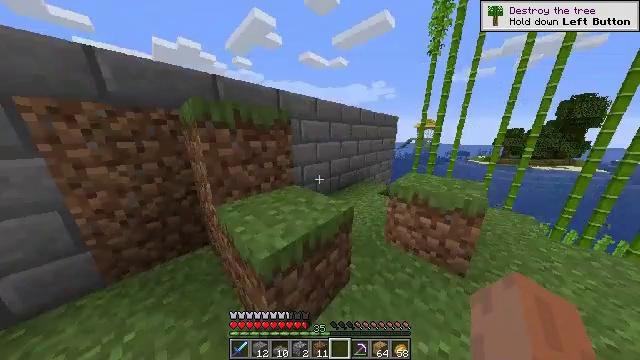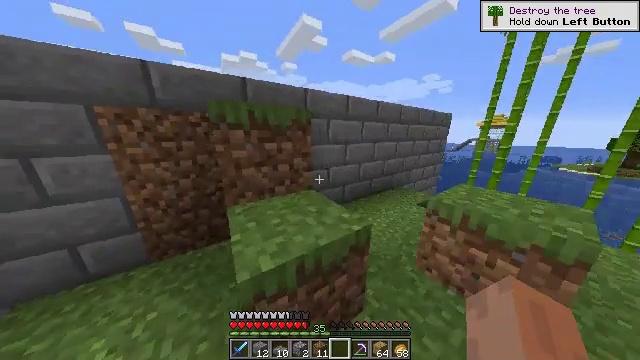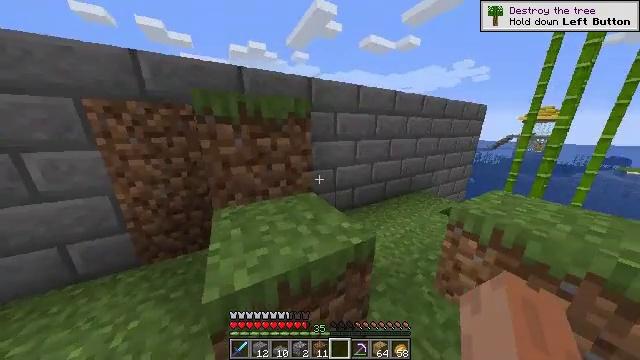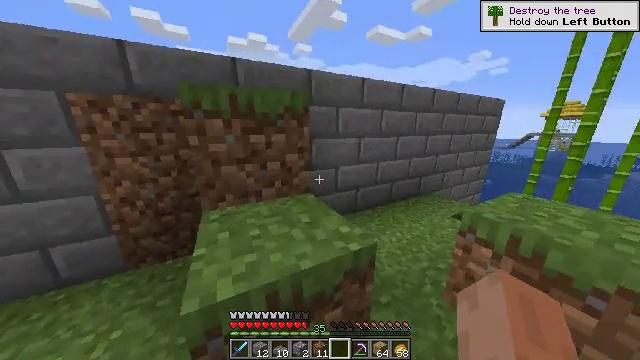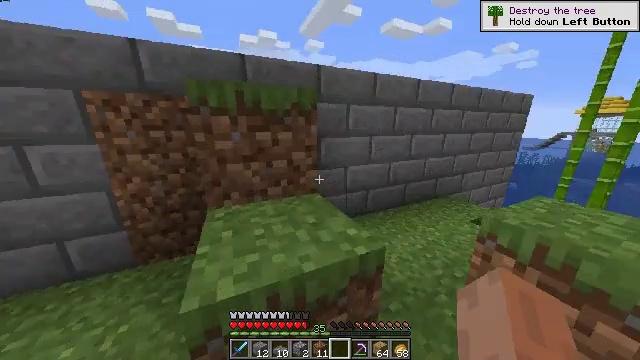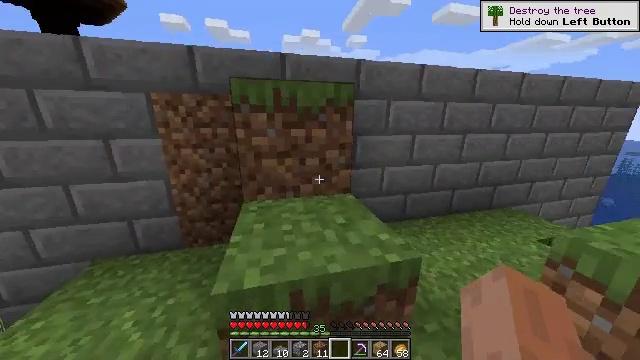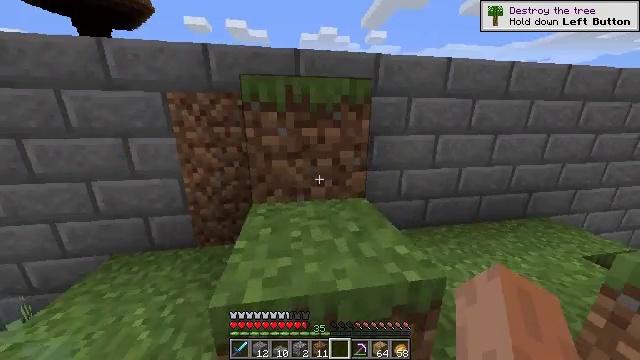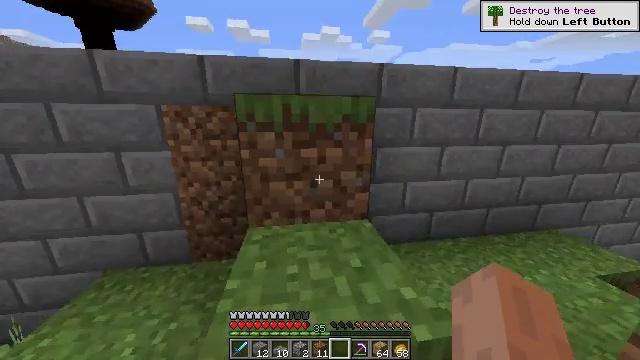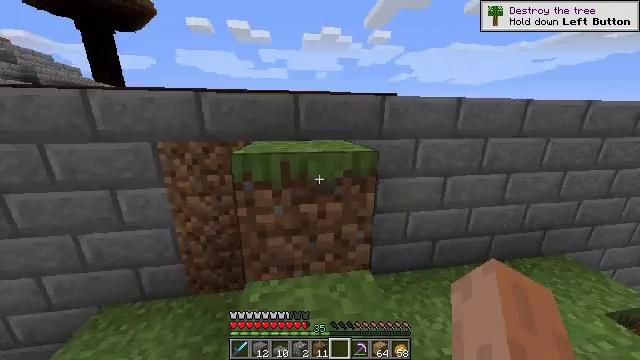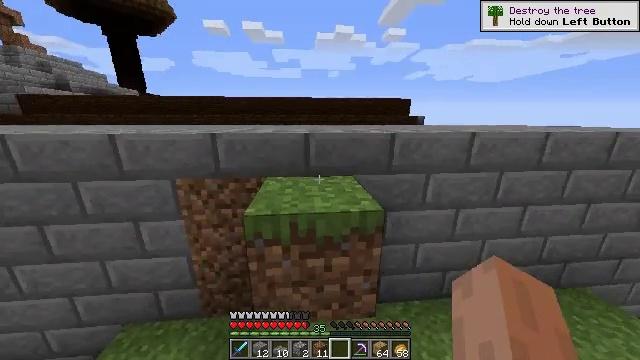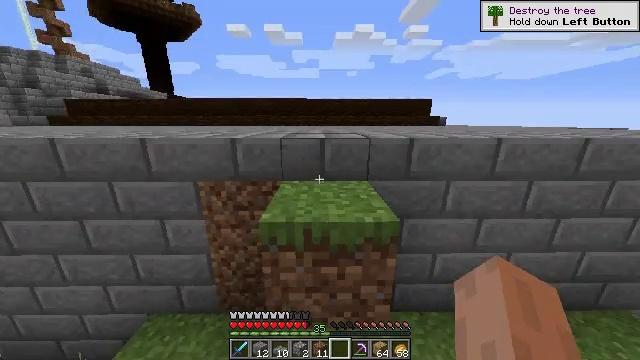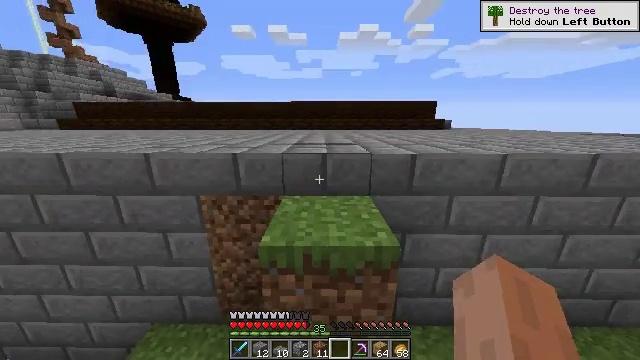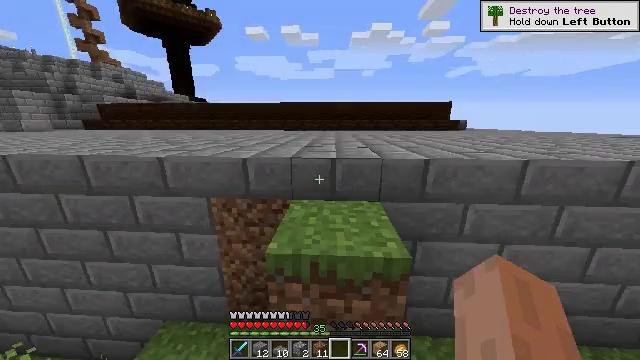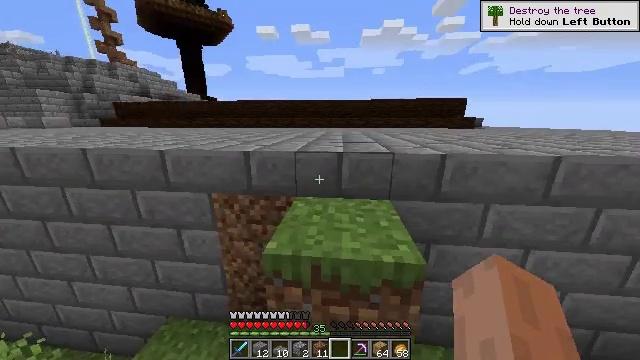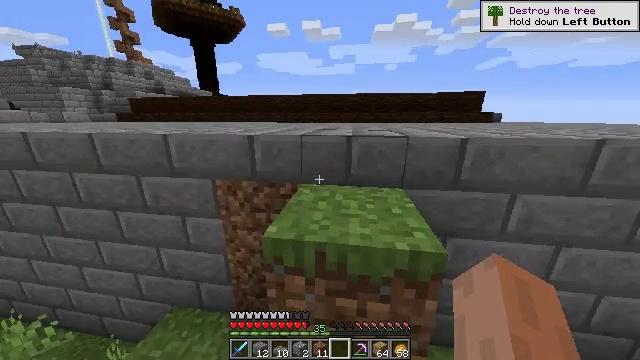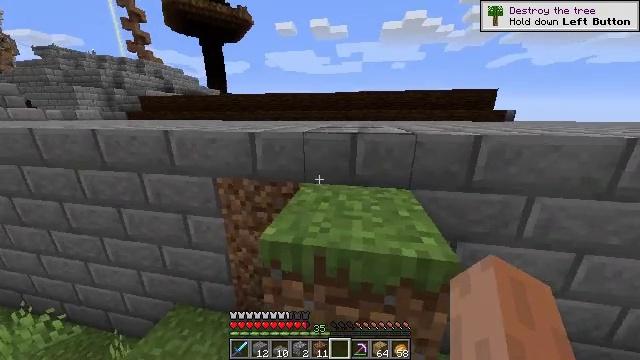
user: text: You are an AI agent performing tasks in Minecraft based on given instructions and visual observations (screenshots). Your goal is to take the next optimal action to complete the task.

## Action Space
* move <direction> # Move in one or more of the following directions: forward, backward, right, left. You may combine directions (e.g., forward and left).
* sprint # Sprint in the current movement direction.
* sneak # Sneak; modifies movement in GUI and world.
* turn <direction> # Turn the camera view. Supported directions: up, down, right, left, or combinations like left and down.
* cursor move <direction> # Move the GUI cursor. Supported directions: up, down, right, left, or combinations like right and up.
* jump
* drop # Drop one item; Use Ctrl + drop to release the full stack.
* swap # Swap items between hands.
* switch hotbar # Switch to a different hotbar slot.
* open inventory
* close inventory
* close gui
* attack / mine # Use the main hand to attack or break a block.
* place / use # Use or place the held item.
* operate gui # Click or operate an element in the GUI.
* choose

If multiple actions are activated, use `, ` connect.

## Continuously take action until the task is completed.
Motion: motion action
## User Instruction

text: Produce an observer by crafting at the table.
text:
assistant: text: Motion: turn left
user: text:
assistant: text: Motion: turn left
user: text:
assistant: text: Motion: turn left
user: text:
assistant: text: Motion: turn left
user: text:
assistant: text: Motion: turn left
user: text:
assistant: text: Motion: move forward, turn left
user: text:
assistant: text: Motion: move forward, jump
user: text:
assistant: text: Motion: move forward, jump
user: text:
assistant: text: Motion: move forward, turn left, jump
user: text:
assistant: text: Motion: move forward, turn left
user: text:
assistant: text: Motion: move forward, turn left
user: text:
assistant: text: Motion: move forward, turn left
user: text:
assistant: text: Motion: move forward, turn left
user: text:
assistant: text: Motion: move forward, turn left
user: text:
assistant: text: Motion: move forward, turn left, jump
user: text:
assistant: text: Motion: move forward, turn left, jump
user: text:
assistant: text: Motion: move forward, jump
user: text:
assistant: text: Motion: move forward, turn left
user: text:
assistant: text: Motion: move forward, turn left
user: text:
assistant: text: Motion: move forward, turn left
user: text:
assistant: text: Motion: move forward, turn left
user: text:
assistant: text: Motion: move forward, turn left
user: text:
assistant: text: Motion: move forward, turn left and down
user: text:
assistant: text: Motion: move forward, turn left and down
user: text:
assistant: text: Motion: move forward, turn left
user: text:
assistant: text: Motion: move forward, turn left
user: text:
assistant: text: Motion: move forward, turn left
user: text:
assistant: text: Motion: move forward, turn left and up
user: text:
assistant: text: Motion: move forward, turn up
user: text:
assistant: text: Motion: move forward